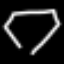
Label: diamond